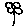
Label: flower